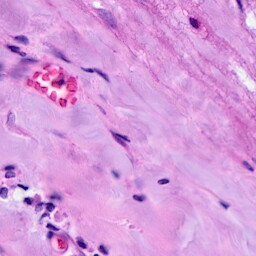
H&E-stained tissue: Breast